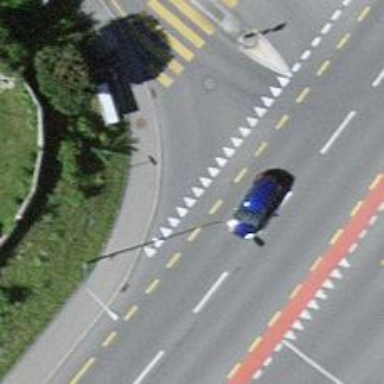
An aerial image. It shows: Road with "give way" sign.